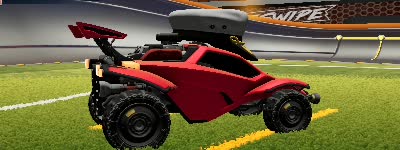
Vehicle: octane